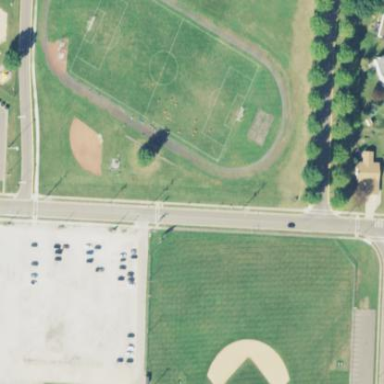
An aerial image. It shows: Soccer pitch for leisure land activities.